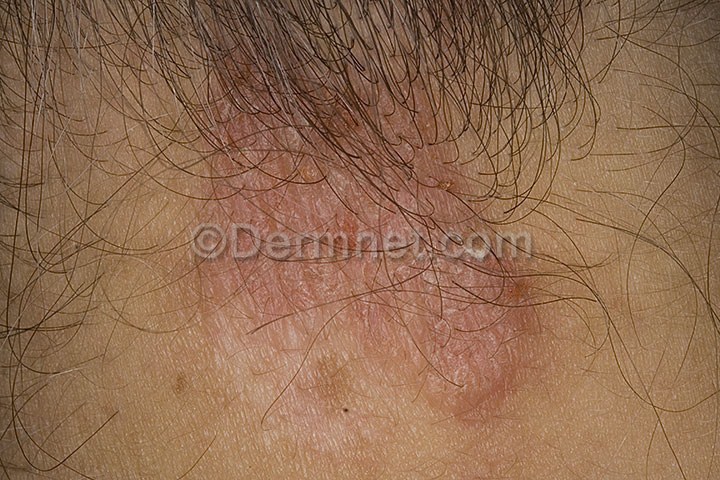
Disease: Eczema Photos